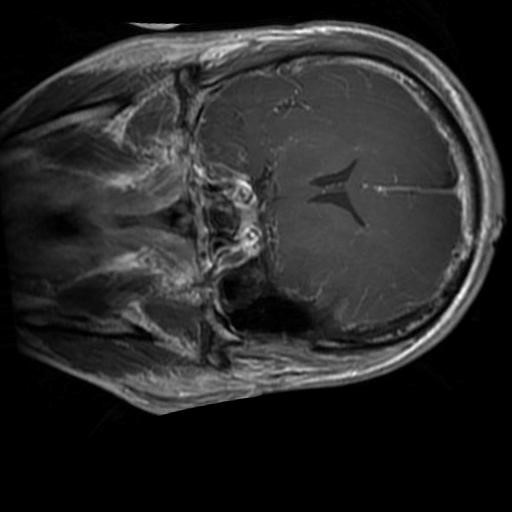
Label: brain_glioma